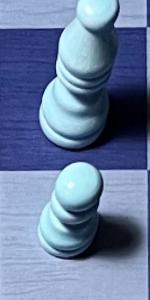
Label: Pawn_White